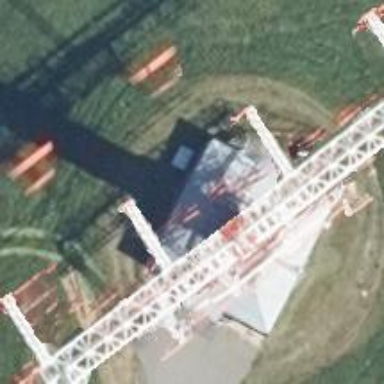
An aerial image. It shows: Communication tower.